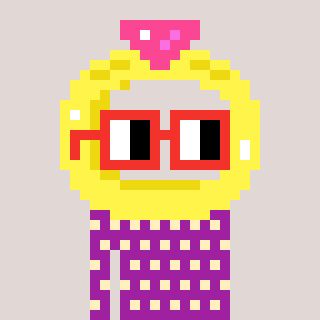
a pixel art character with square red glasses, a ring-shaped head and a magenta-colored body on a warm background